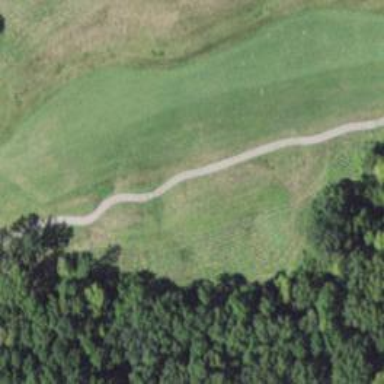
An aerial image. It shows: Pathway for golf carts.